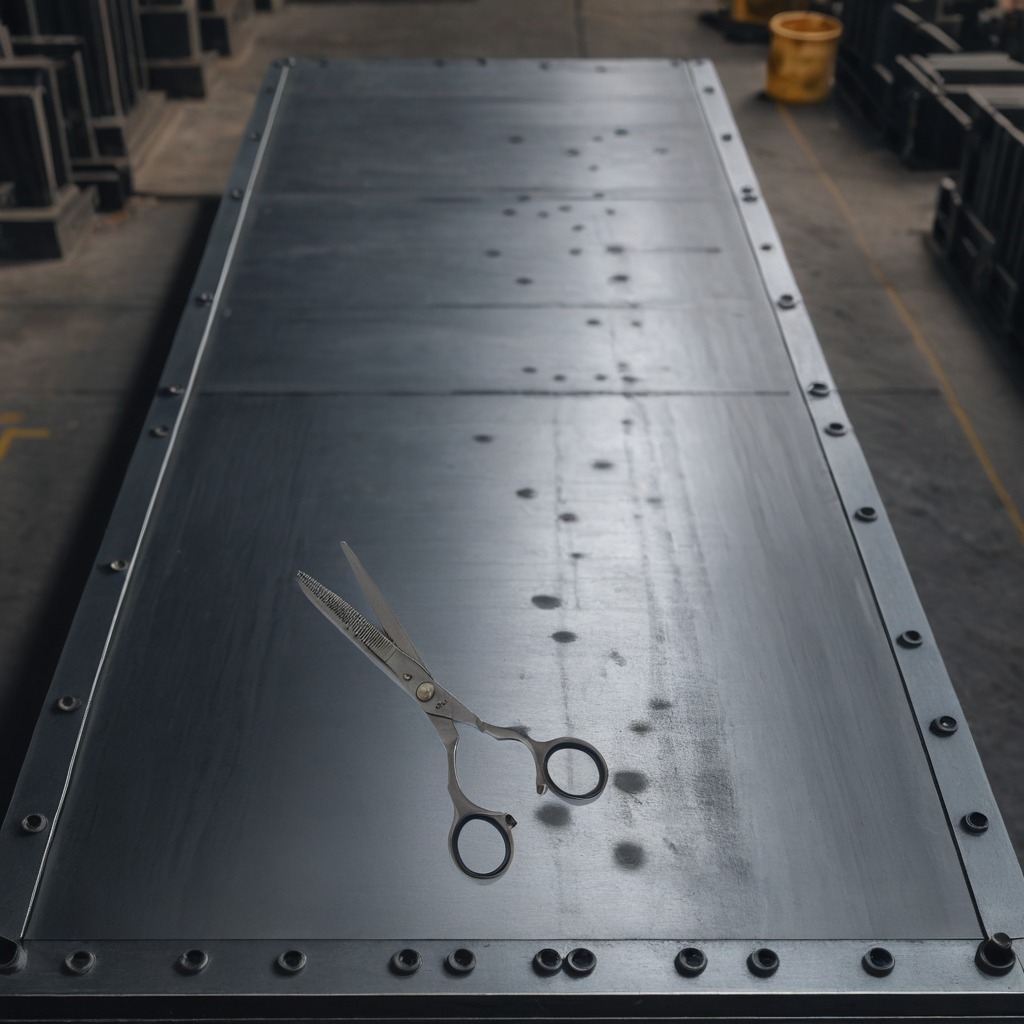
A scissor is lying on a cold steel table in a mining workshop gritty textures.